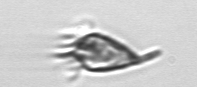
Label: Paratontonia_gracillima